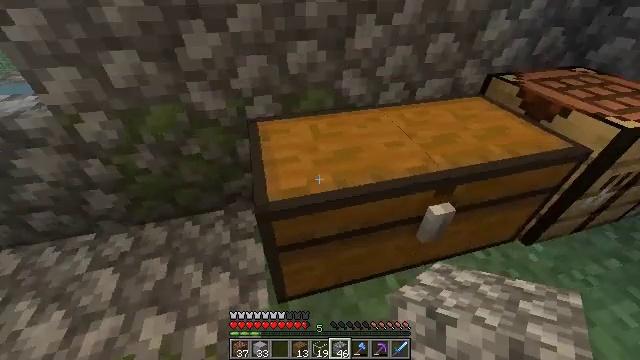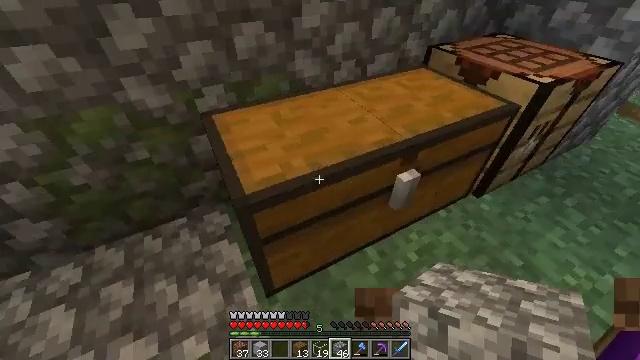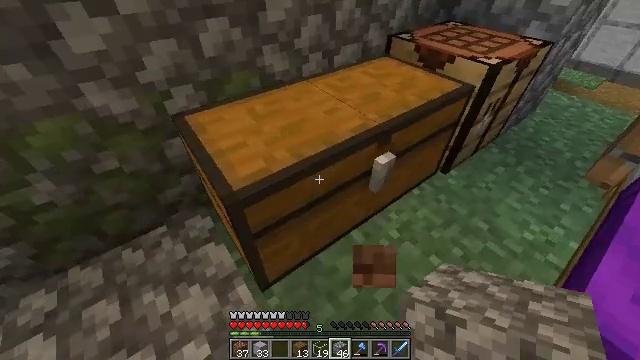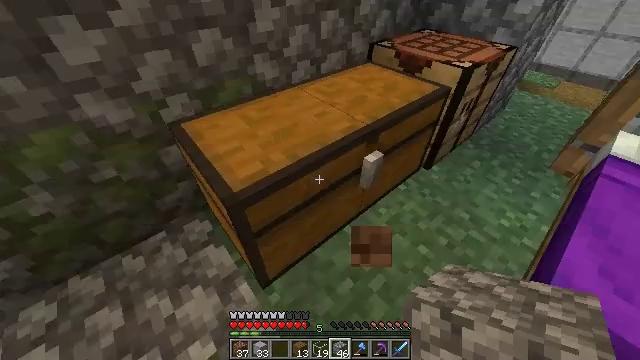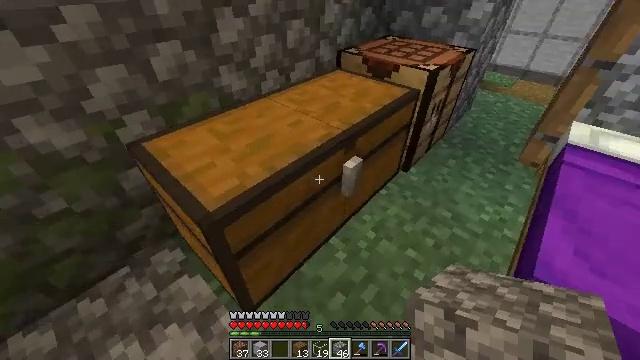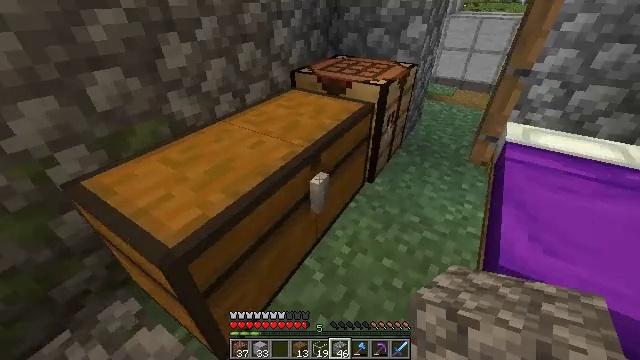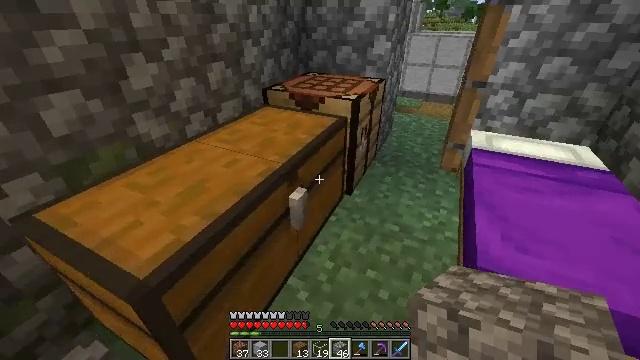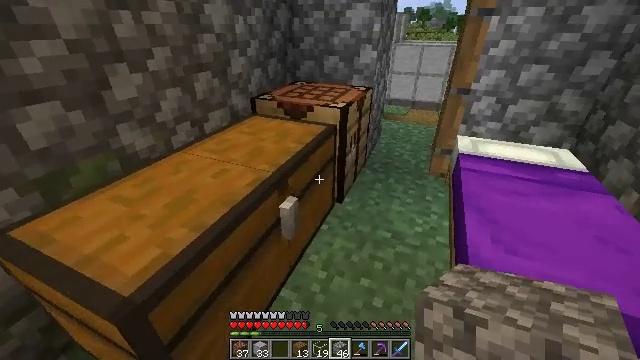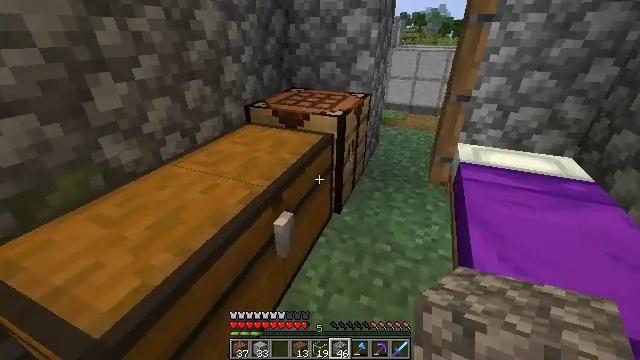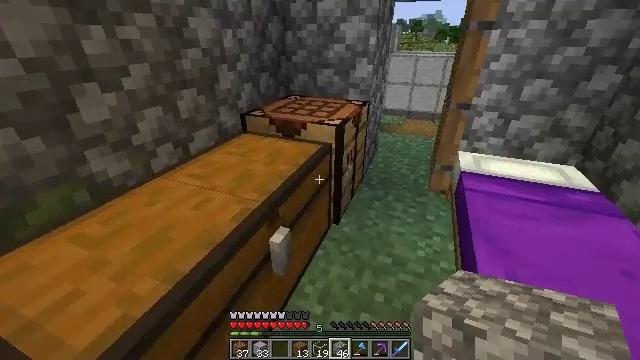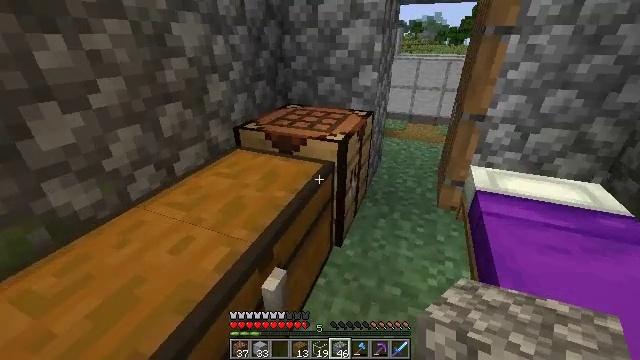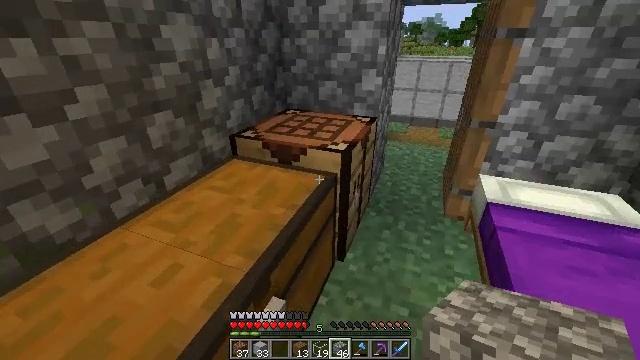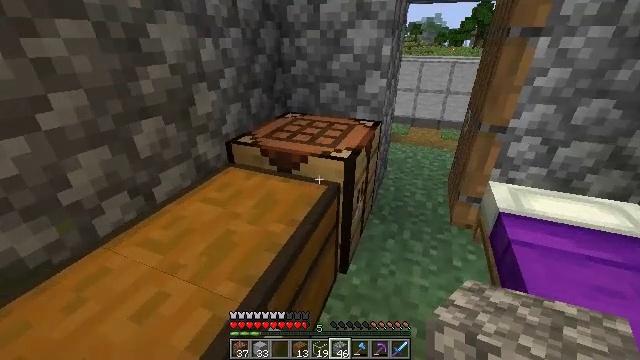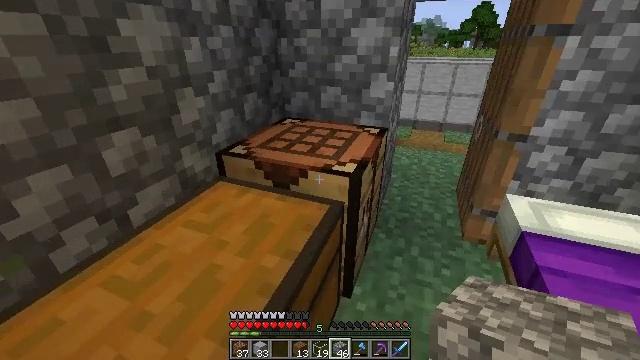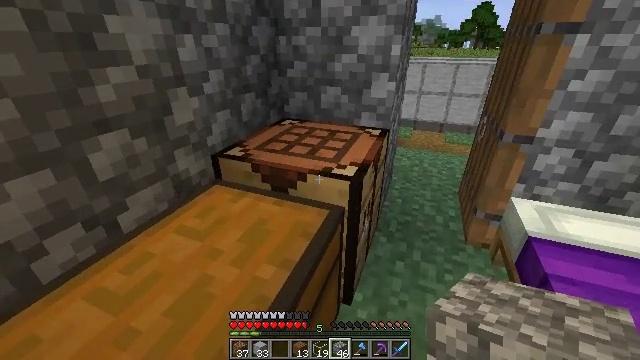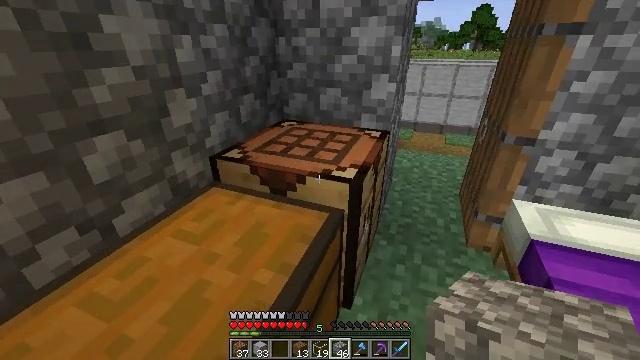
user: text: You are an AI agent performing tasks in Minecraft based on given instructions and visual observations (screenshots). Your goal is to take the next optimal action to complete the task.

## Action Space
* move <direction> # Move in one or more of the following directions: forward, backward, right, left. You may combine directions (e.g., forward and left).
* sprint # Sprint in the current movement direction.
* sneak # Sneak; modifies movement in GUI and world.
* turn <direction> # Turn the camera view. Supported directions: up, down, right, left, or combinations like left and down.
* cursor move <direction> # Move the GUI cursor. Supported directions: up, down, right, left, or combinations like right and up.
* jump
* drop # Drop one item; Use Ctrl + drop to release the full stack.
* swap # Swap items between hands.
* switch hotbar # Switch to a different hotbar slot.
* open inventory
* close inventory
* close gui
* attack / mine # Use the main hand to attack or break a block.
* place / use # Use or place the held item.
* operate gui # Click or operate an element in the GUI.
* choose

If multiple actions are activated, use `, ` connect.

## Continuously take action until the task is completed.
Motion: motion action
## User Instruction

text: Form cobblestone stairs by placing cobblestone in the crafting grid.
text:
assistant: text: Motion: turn right and down
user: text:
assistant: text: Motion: turn right and down
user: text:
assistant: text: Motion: turn right
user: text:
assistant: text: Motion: turn right and up
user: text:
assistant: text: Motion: turn right and up
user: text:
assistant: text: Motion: turn right and up
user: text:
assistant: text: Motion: turn right and up
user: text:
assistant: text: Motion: move forward
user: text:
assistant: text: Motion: move forward, turn up
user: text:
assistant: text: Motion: move forward
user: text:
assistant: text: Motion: move forward
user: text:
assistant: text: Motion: move forward
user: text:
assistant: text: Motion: no_op
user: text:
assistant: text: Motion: no_op
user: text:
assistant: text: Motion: no_op
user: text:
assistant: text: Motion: no_op
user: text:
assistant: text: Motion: no_op
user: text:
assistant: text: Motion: no_op
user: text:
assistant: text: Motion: no_op
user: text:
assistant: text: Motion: use / place
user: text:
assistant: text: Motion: use / place
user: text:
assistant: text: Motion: use / place
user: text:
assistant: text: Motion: no_op
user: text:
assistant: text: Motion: no_op
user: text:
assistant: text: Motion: no_op
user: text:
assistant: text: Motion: no_op
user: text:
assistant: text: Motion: no_op
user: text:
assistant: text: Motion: no_op
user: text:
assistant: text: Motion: no_op
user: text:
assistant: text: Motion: no_op